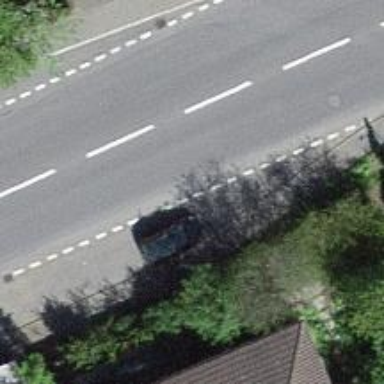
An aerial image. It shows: Secondary road with asphalt surface and sidewalks on both sides.